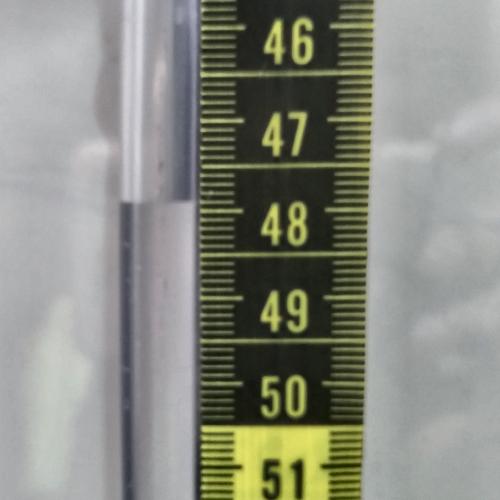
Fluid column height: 47.9 cm